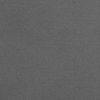
Label: dusty